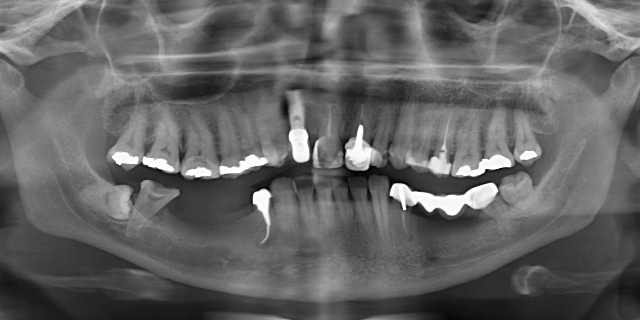
adult